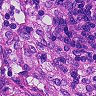
Metastatic tissue present: no